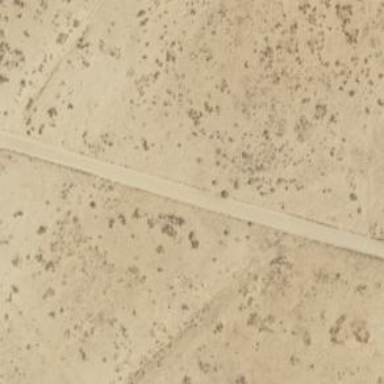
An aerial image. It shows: Tertiary road.